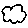
Label: cloud